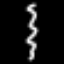
Label: squiggle